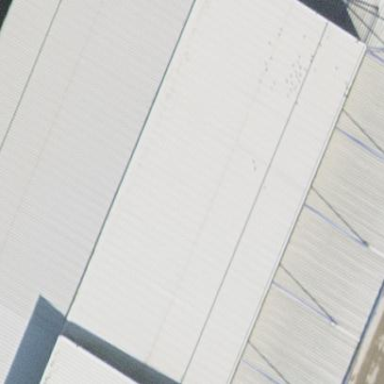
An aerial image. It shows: Industrial building.